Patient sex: M
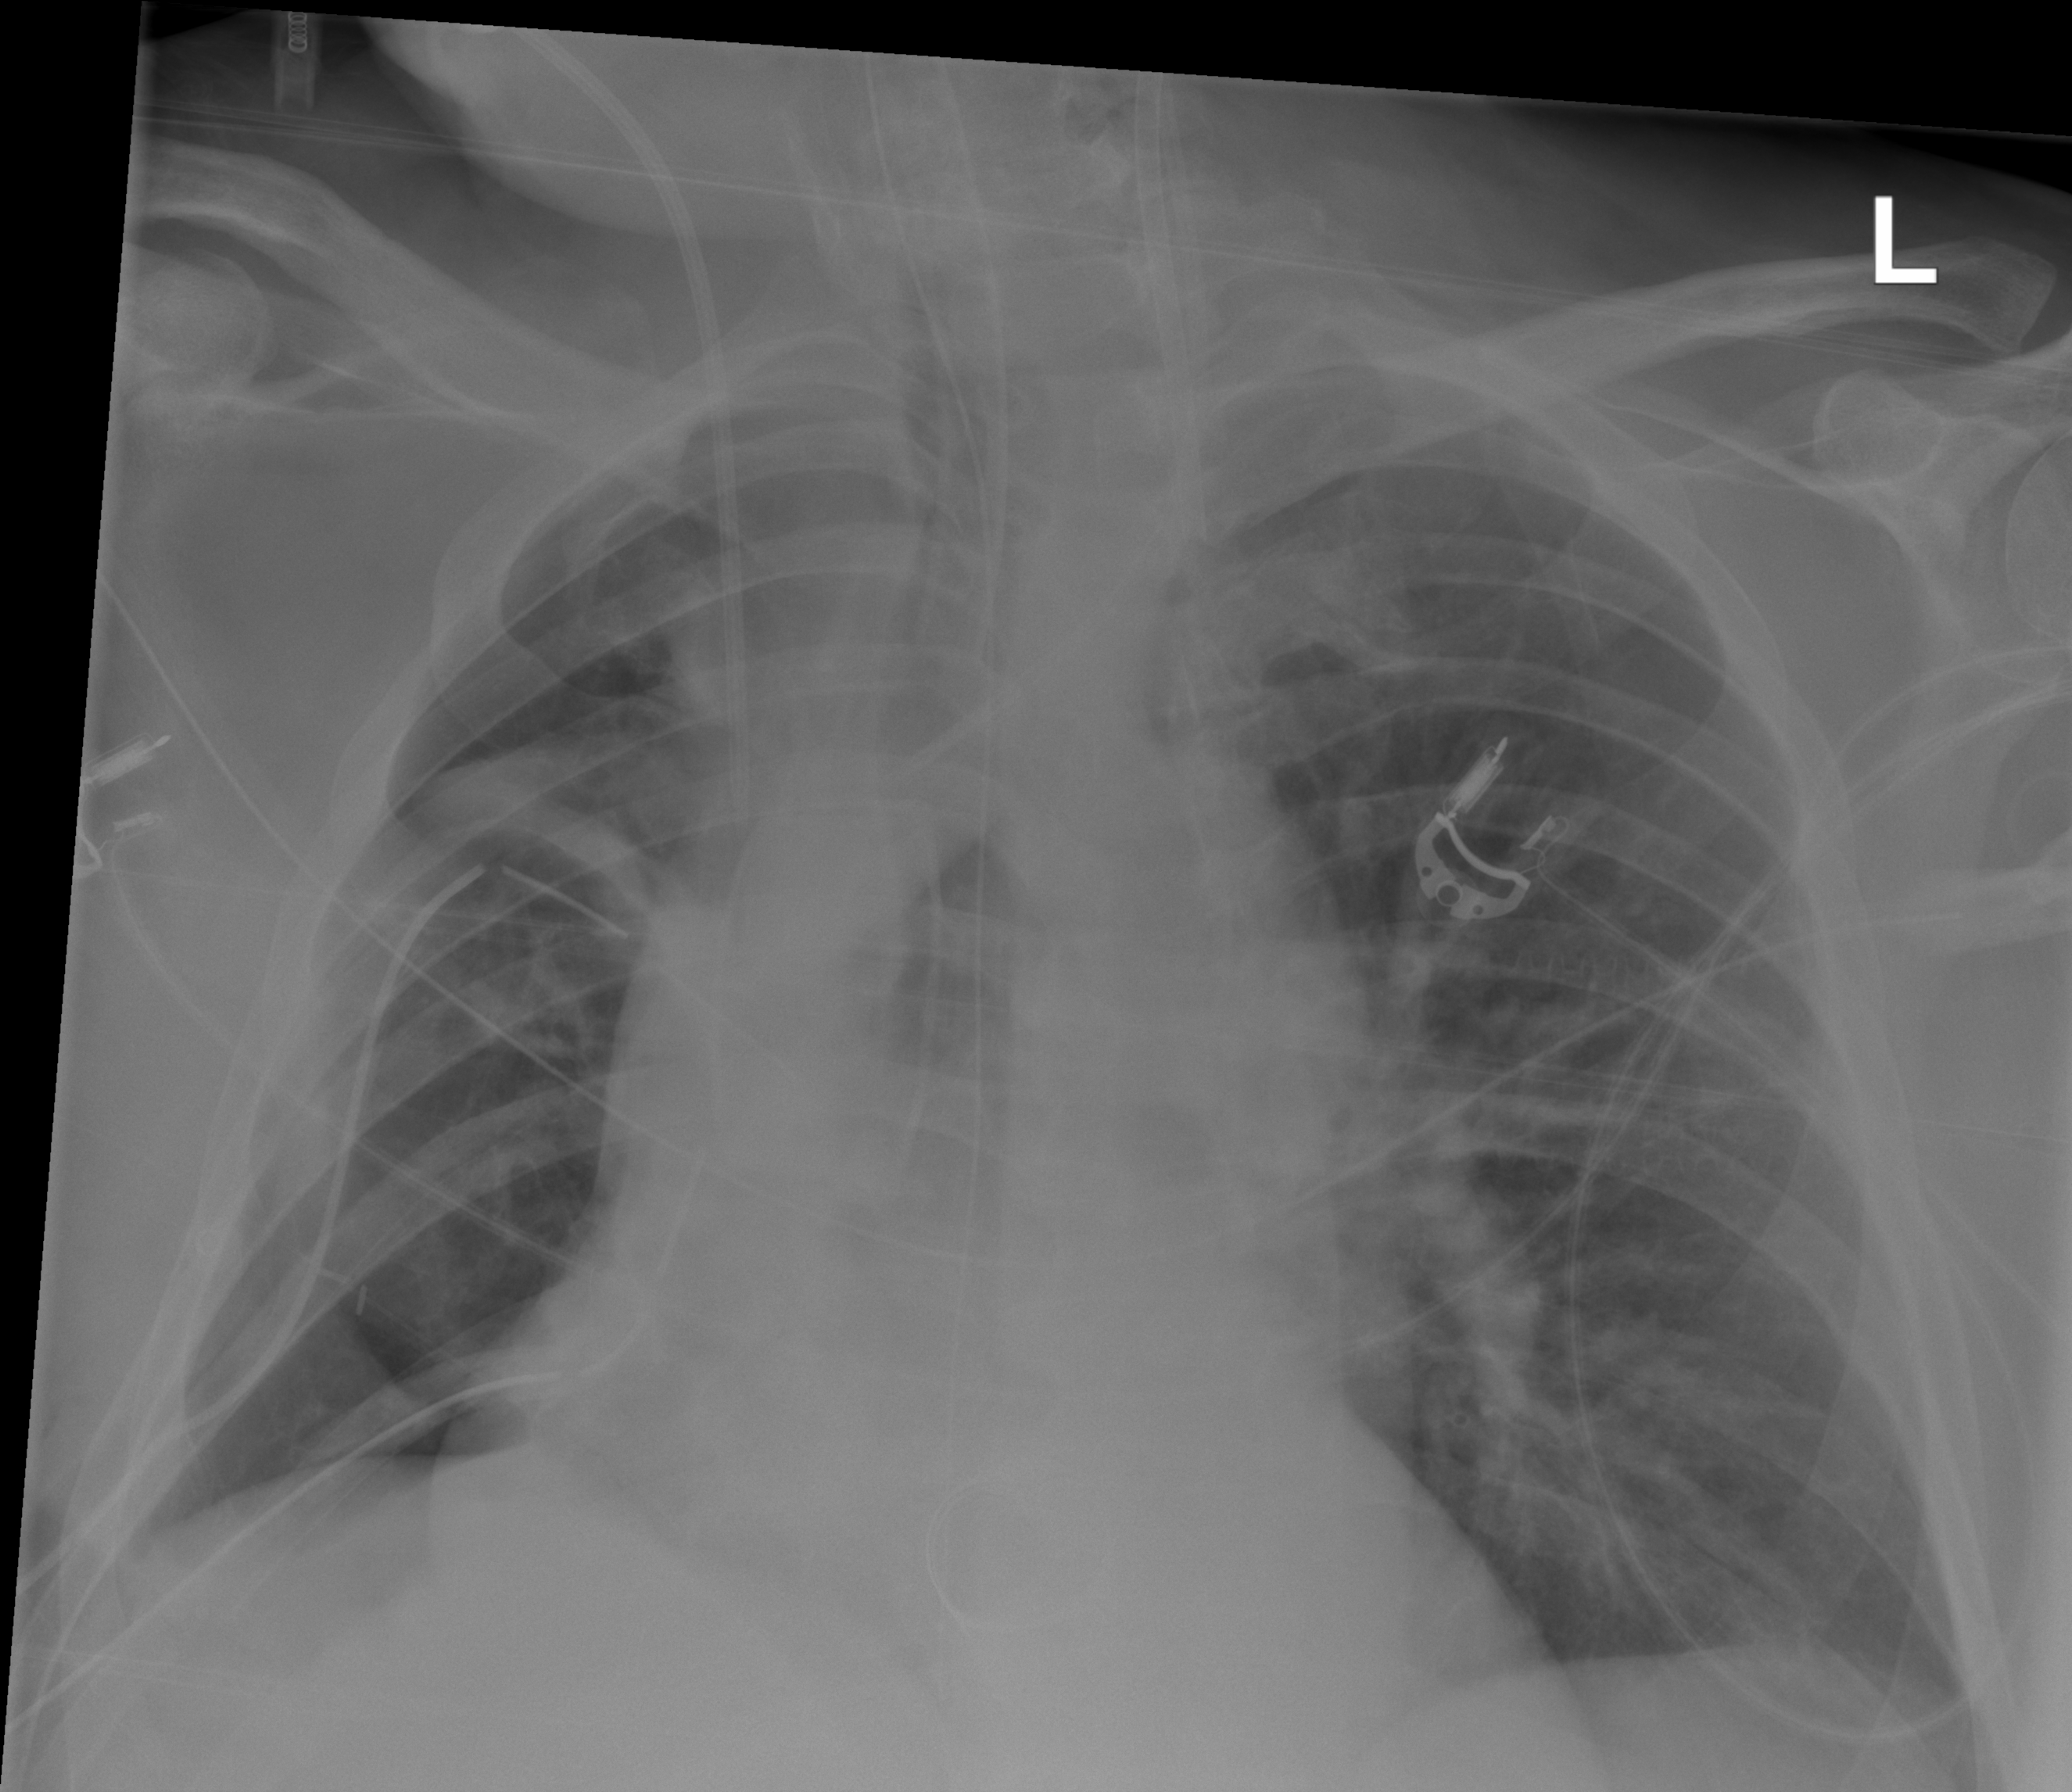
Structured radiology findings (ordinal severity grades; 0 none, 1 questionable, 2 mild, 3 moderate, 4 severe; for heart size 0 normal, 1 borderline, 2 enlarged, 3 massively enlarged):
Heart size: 2
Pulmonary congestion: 2
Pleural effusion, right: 0
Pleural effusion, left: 0
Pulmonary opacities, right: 0
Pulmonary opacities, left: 0
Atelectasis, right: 2
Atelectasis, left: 0